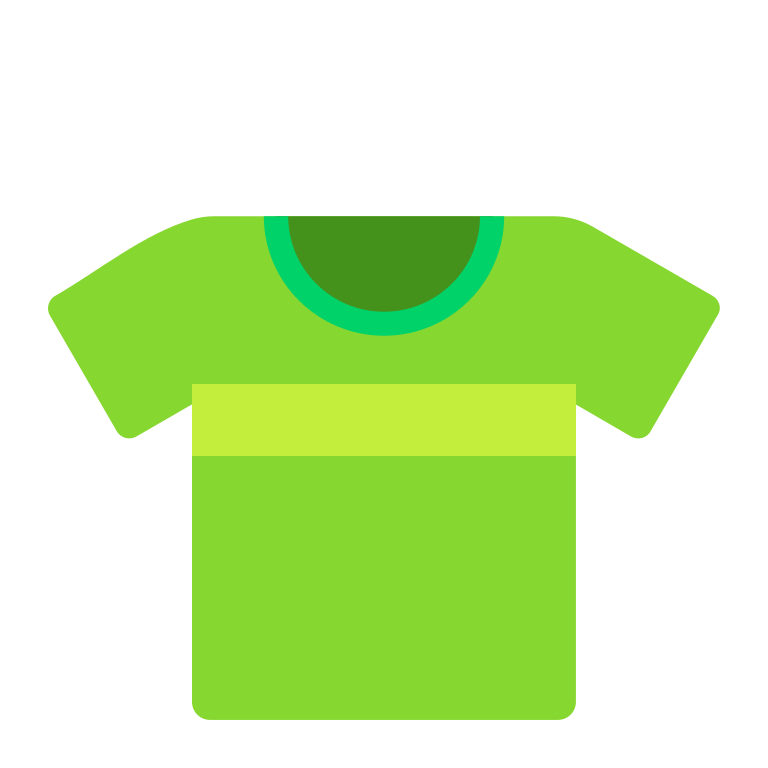
t shirt flat